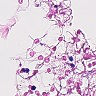
Metastatic tissue present: no